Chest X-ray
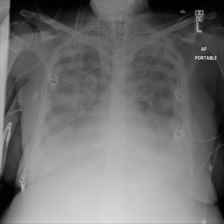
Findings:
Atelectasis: negative
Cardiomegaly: negative
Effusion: positive
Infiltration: negative
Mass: negative
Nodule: negative
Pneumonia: negative
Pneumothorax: negative
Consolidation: positive
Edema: negative
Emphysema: negative
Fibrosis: negative
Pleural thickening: negative
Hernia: negative